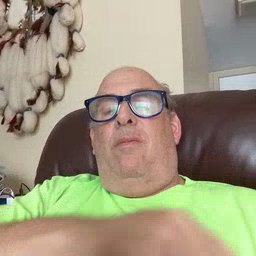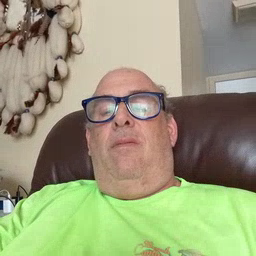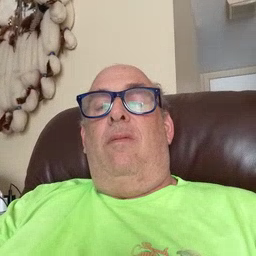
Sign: arm